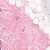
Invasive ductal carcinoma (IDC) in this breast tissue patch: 0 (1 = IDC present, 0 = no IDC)